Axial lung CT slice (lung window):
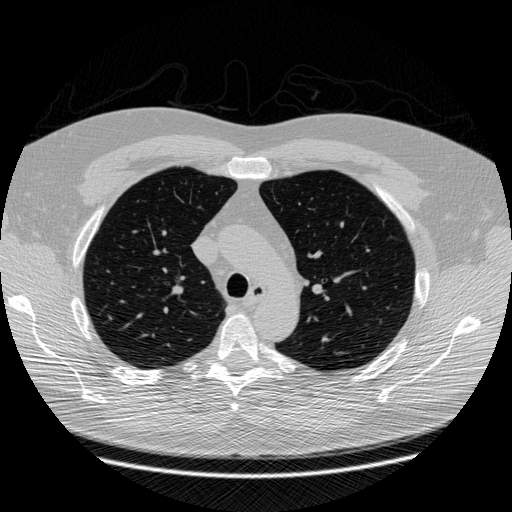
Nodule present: no